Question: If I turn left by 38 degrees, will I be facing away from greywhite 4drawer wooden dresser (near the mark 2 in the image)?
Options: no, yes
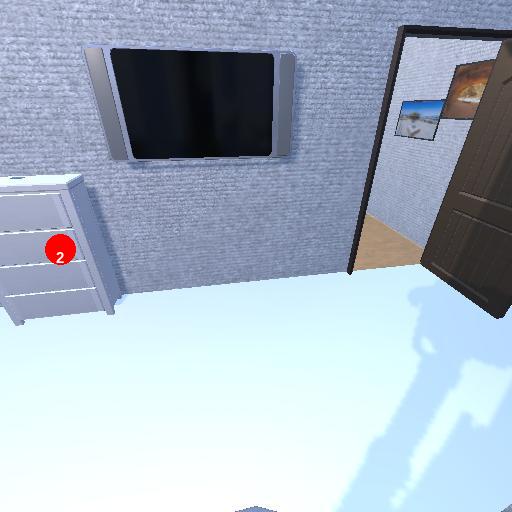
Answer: no